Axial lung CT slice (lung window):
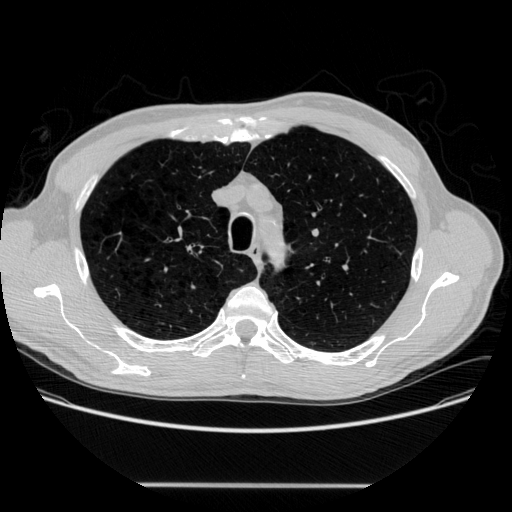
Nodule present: no